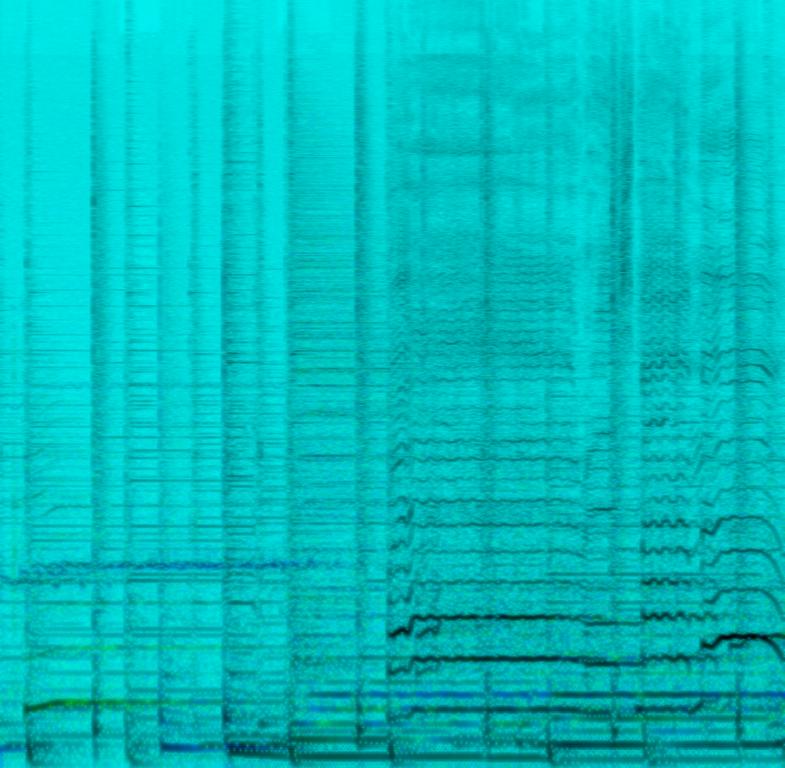
A male singer sings this poignant melody. The tempo pop is slow with a steady drumming rhythm, cymbal crashes, guitar accompaniment, keyboard organ accompaniment  and a strong bass line. The song is a poignant love song.